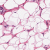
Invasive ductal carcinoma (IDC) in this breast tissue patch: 0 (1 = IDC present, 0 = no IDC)